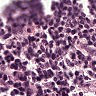
Metastatic tissue present: no